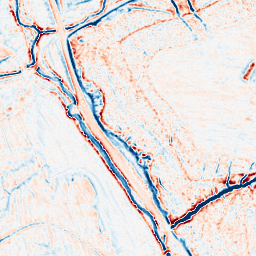
Category: multiscale
Decomposition family: dog_multiscale
Decomposition parameters: sigma_ratio: 1.4
n_scales: 4
base_sigma: 0.5
Upsampling method: bilinear
Upsampling parameters: scale: 8
Upsampling scale: 8